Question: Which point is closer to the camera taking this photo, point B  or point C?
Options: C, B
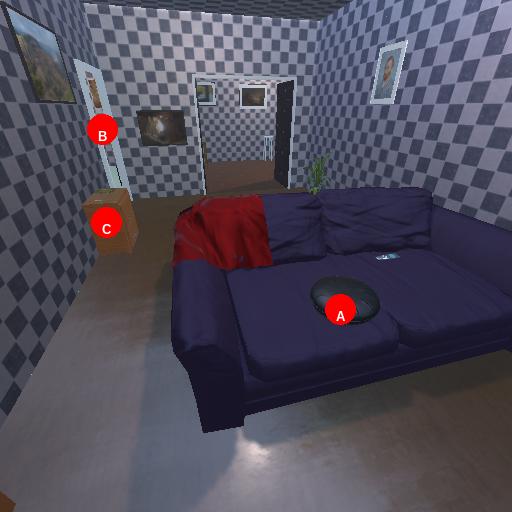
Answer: C